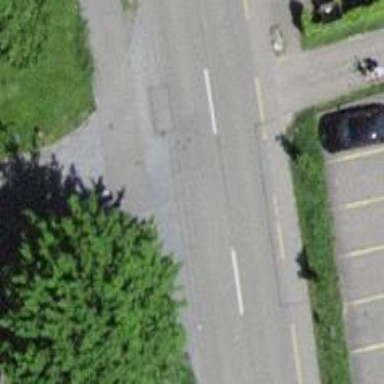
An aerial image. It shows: Secondary road with asphalt surface and cycle track on the right side.